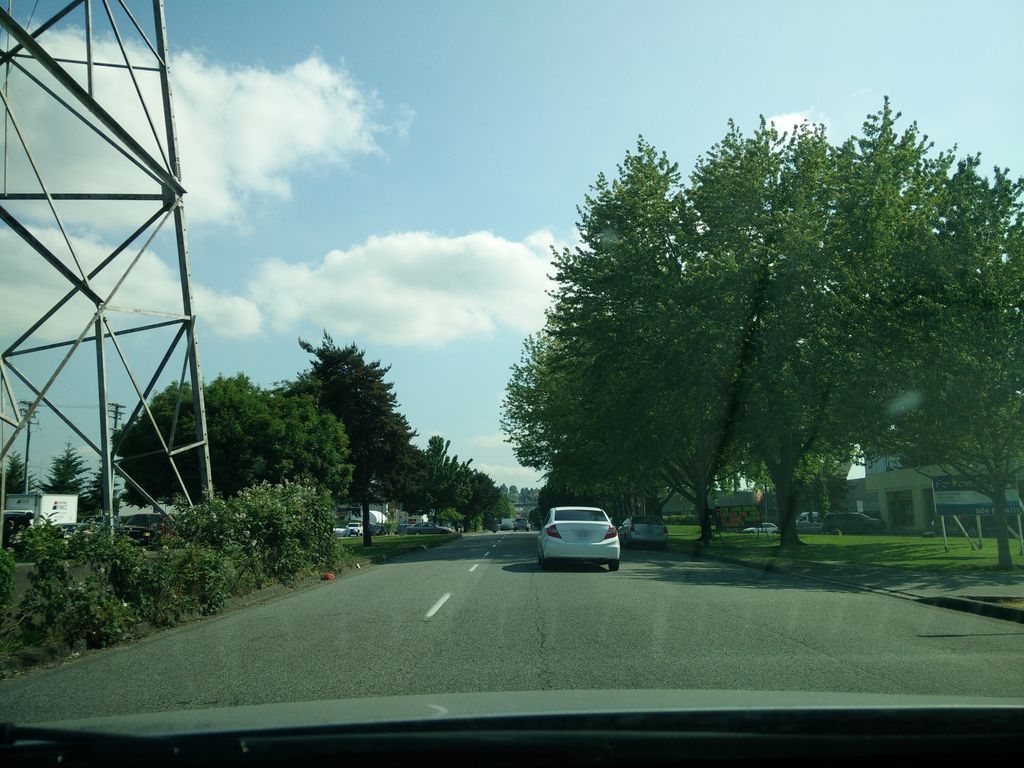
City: vancouver